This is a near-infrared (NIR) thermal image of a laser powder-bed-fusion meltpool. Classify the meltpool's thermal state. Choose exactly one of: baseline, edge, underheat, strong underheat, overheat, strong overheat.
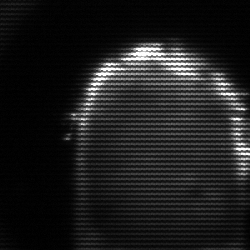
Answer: baseline